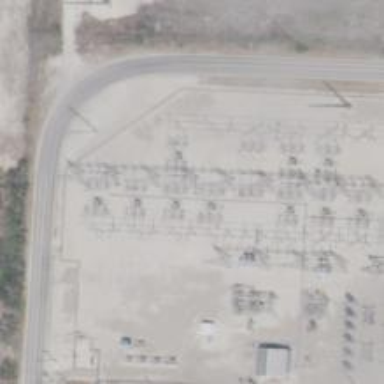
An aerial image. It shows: Power tower.